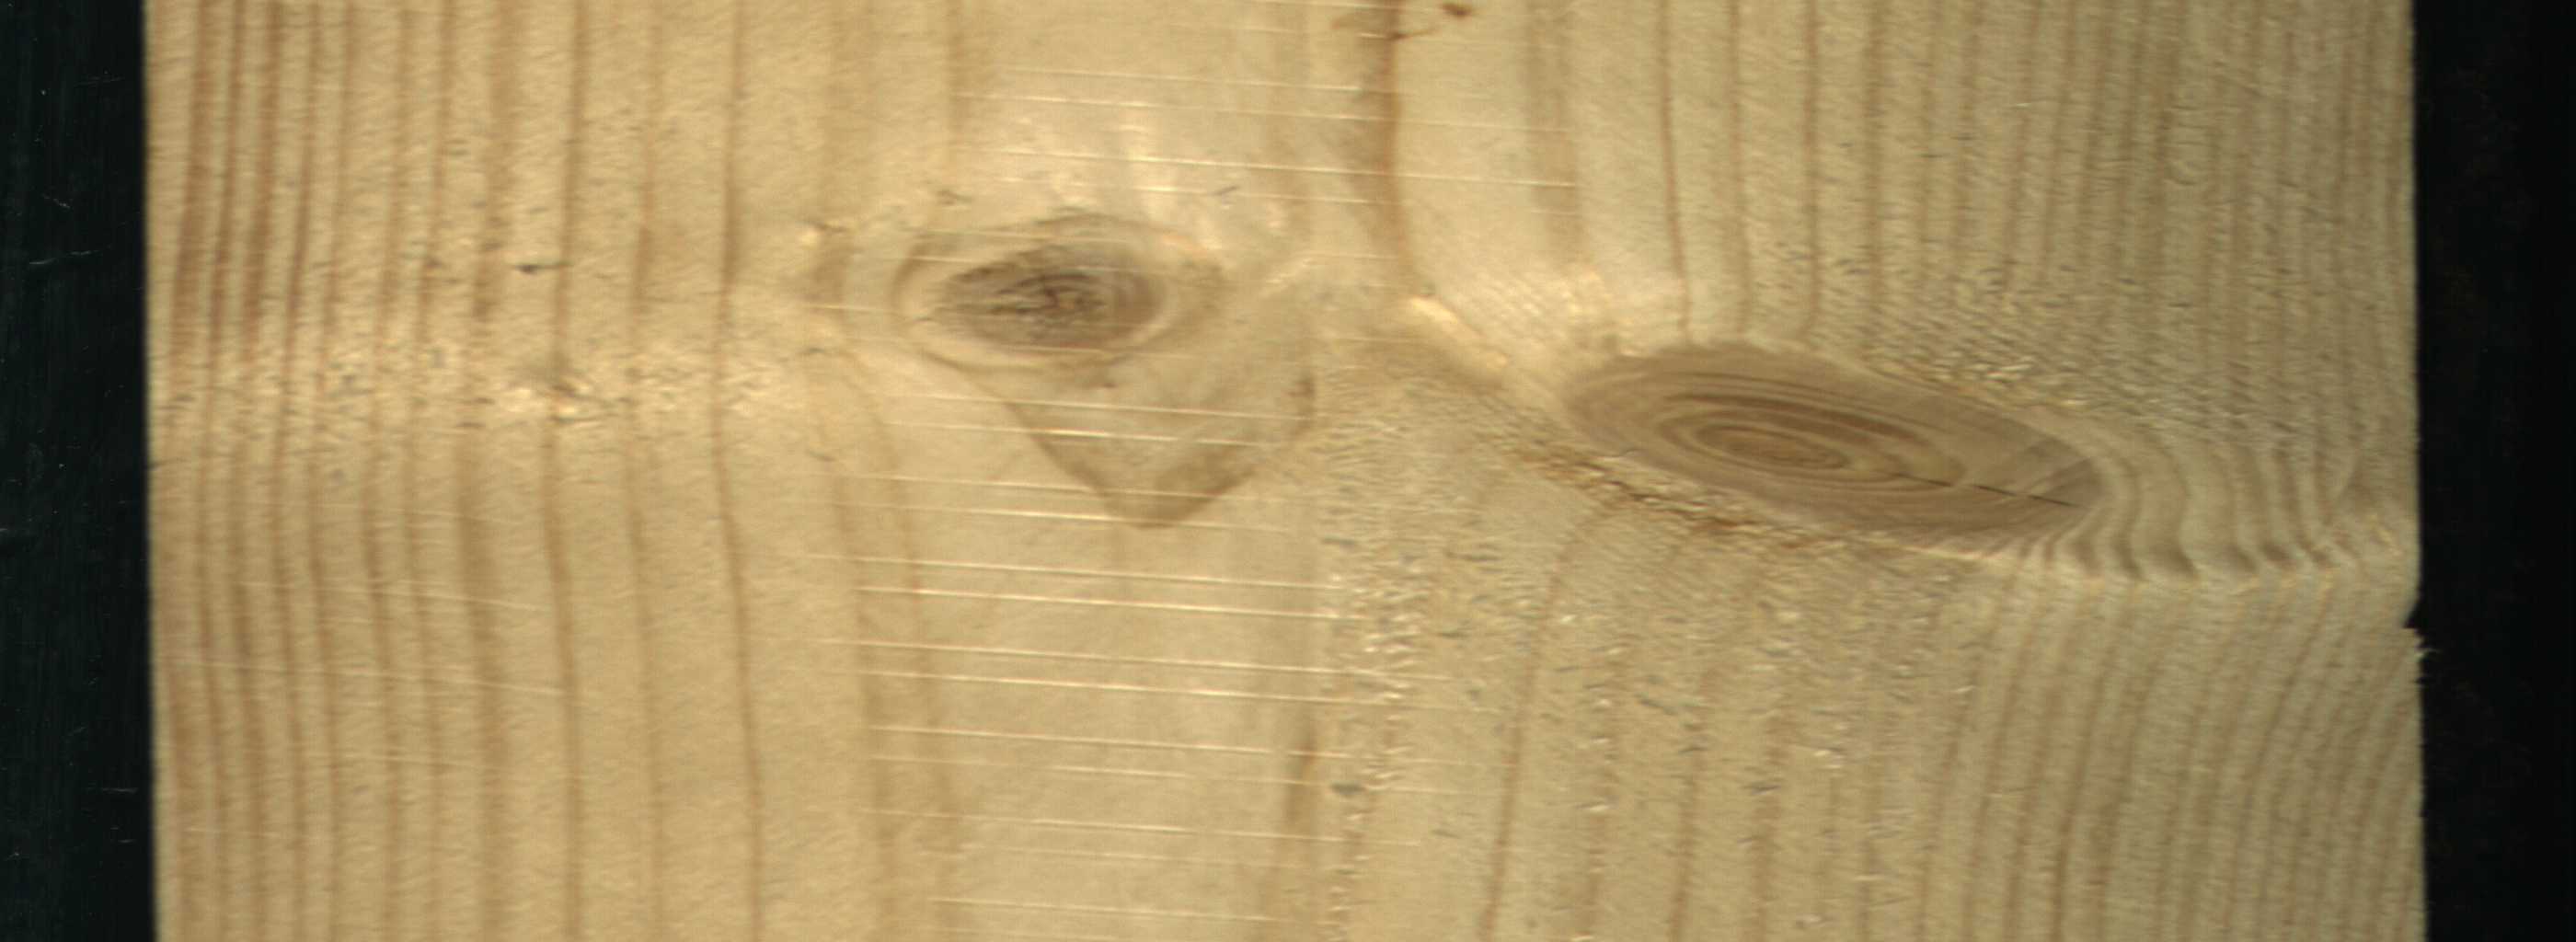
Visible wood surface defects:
knot_with_crack
Live_Knot
Live_Knot